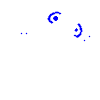
Particle: electron